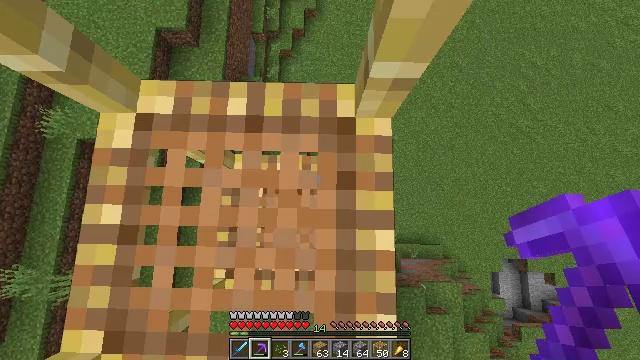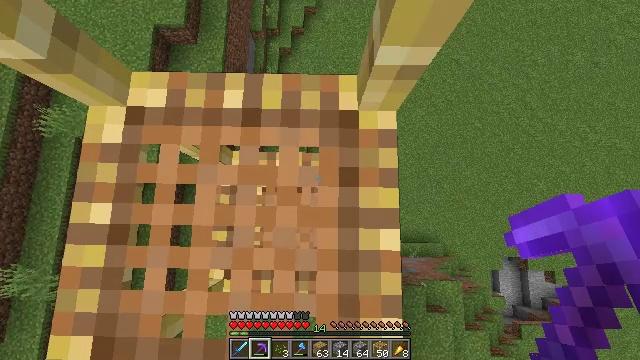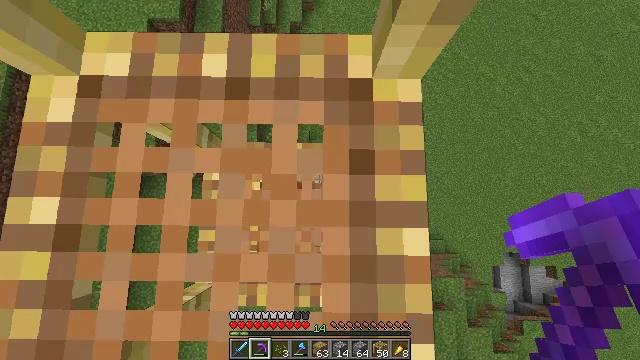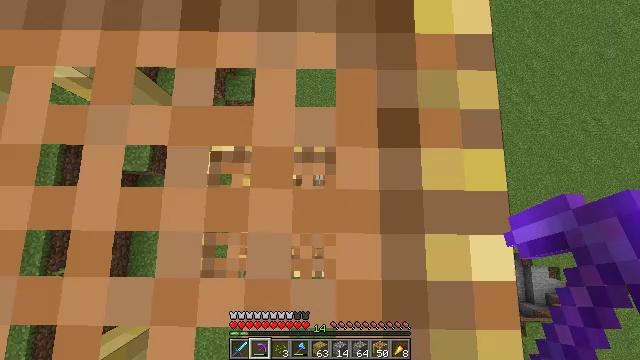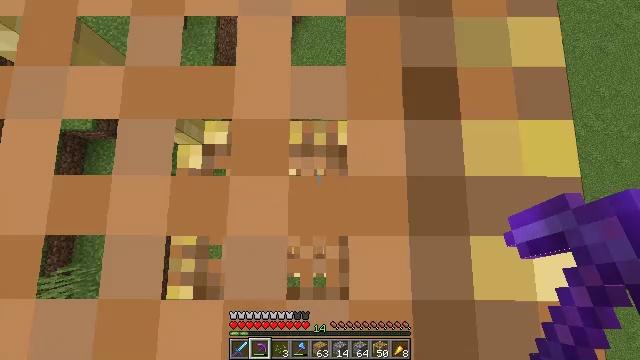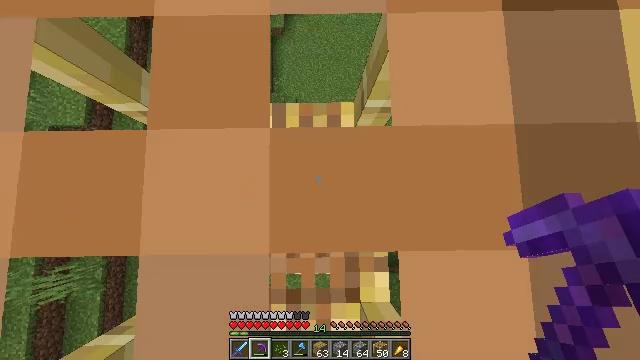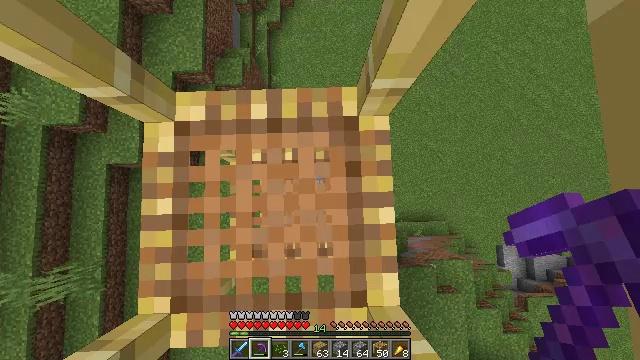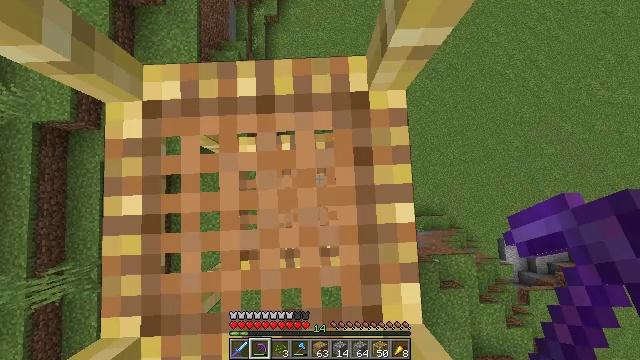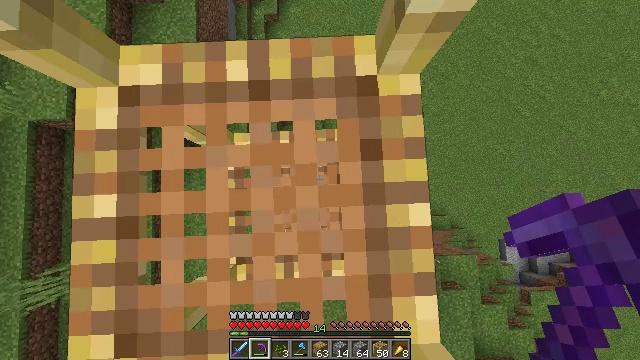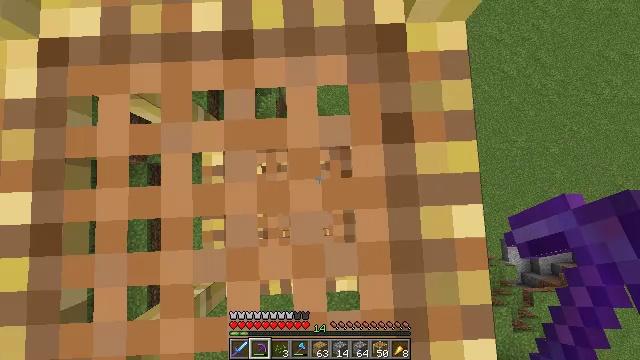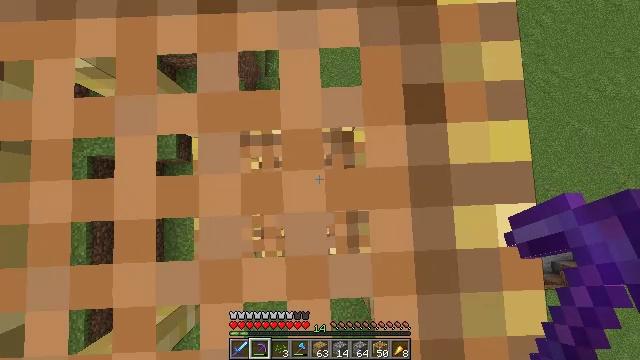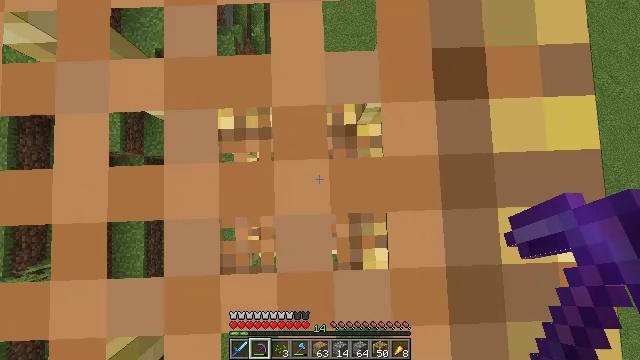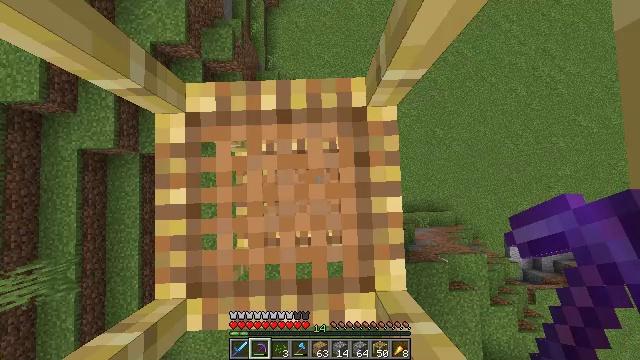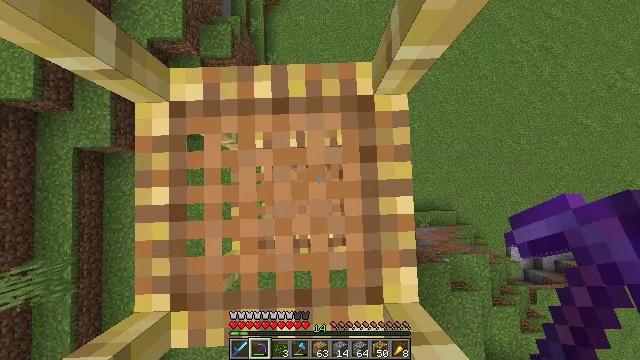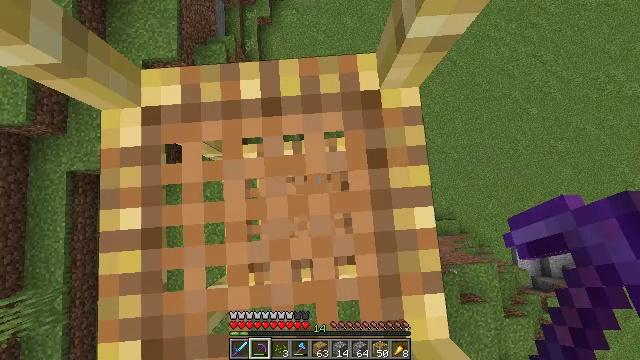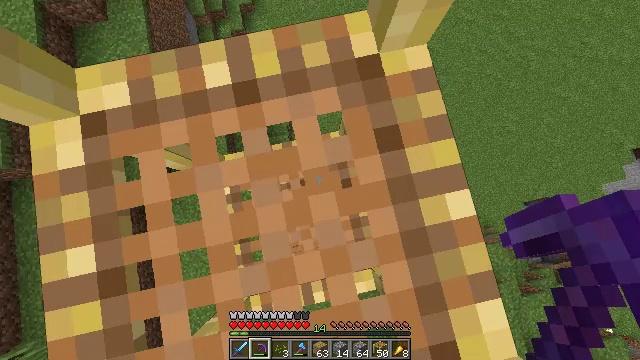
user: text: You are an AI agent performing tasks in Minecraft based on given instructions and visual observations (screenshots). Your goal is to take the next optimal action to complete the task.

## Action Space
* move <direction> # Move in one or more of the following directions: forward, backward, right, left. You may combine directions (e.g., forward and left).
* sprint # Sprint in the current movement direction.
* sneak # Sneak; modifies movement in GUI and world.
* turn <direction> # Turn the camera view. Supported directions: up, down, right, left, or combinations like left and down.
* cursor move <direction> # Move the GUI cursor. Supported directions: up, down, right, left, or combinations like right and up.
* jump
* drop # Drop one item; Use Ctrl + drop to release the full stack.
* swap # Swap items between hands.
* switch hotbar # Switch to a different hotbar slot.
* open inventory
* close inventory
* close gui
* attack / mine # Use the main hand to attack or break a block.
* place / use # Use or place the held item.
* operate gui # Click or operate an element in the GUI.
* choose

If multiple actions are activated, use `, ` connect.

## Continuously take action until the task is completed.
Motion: motion action
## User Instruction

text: Retrieve scaffolding from a build site.
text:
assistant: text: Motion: sneak
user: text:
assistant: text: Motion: sneak
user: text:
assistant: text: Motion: sneak
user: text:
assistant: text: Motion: sneak
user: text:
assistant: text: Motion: sneak, turn right and down
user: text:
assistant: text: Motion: sneak
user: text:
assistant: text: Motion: sneak
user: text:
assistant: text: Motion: sneak
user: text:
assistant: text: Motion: sneak
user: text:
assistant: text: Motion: sneak
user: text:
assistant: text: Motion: sneak
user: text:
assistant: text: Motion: sneak
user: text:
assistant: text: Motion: sneak
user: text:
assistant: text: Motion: move left, sneak, turn right and up
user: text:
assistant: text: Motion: move left, sneak, turn right
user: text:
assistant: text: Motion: sneak, turn right
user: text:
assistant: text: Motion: sneak
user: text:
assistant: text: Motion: sneak
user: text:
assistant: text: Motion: sneak
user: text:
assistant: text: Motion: sneak
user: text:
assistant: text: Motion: sneak
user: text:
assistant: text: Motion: sneak
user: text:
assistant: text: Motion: move back, sneak
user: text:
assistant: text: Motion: move back, sneak
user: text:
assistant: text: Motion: move back, sneak
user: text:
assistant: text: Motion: sneak
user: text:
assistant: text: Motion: sneak
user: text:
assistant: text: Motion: sneak
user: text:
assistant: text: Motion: sneak
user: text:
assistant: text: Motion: sneak